Interaction volume radius: 5 \u00c5
Interaction volume height: 30 \u00c5
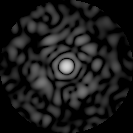
Disorder parameter: 0.837